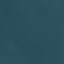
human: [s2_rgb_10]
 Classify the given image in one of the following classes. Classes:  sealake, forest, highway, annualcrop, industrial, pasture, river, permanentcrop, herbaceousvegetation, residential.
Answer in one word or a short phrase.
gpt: SeaLake